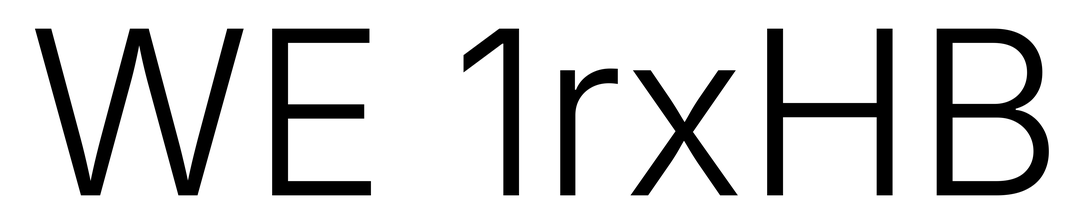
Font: Inter_Light